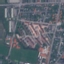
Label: Residential